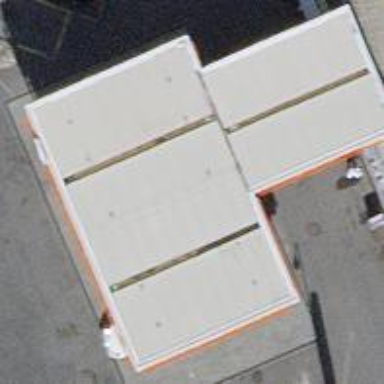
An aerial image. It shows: Fuel station located under roof.